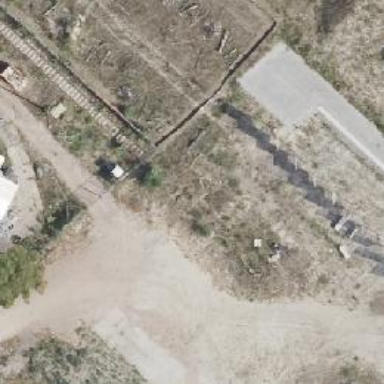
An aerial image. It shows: Abandoned railway.